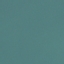
Land use / land cover class: SeaLake